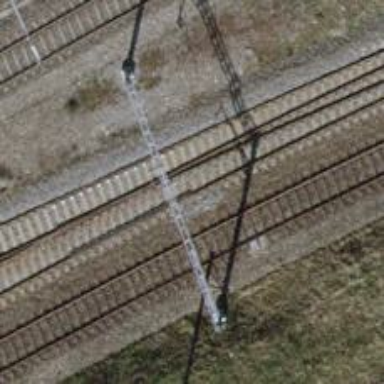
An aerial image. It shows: Railway track with contact line for electrification.